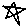
Label: star